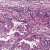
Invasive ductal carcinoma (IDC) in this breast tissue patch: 0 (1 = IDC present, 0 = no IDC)